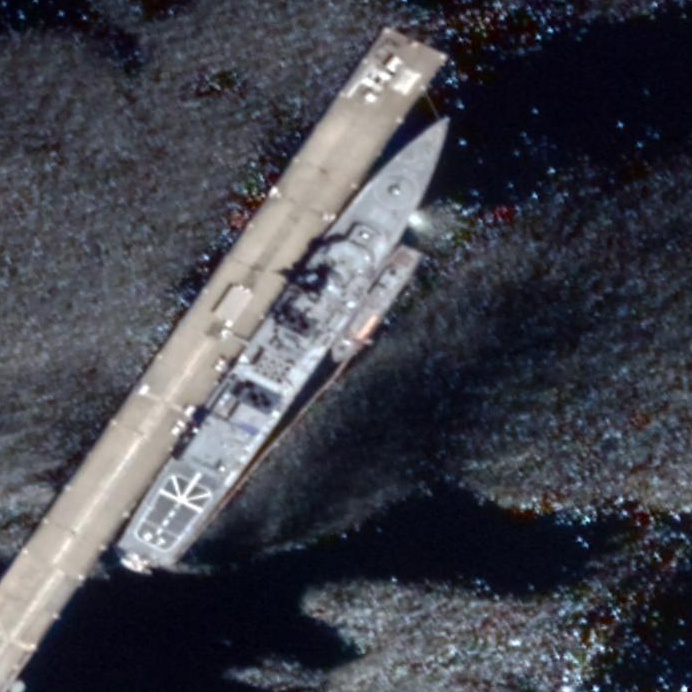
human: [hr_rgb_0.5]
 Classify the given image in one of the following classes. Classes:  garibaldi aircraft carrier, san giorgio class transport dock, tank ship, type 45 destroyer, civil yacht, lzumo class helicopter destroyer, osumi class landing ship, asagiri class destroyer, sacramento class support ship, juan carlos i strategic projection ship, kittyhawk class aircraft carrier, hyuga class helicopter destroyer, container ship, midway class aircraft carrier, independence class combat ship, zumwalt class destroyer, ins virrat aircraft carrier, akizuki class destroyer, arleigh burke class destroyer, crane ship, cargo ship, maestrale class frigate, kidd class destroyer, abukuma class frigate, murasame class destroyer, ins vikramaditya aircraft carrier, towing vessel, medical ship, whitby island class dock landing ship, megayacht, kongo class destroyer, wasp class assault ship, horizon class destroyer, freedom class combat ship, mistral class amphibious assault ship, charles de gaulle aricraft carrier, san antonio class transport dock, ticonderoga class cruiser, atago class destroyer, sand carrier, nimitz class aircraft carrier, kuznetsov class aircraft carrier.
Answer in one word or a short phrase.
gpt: Murasame class destroyer